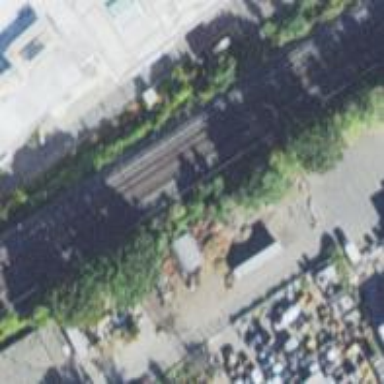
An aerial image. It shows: Railway with two tracks.